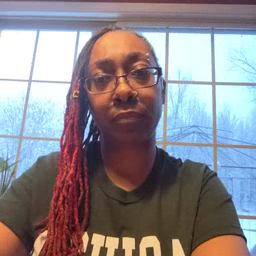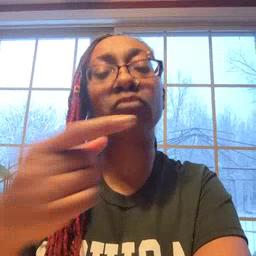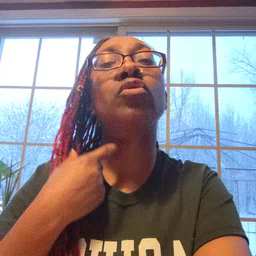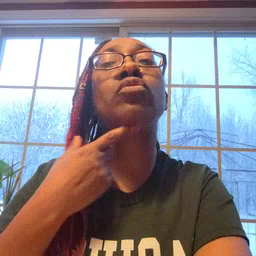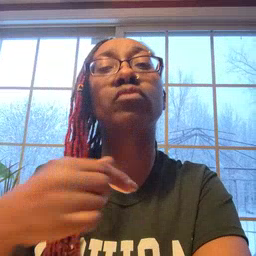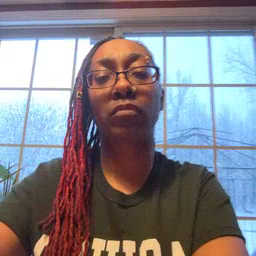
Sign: thirsty